Question: Right now i'm using phonegap for my mobile app project. My problem is this glitch happen only on certain of device. I'm using social sharing phonegap plugin from here.
<URL>
I'm using iphone 5

Why?
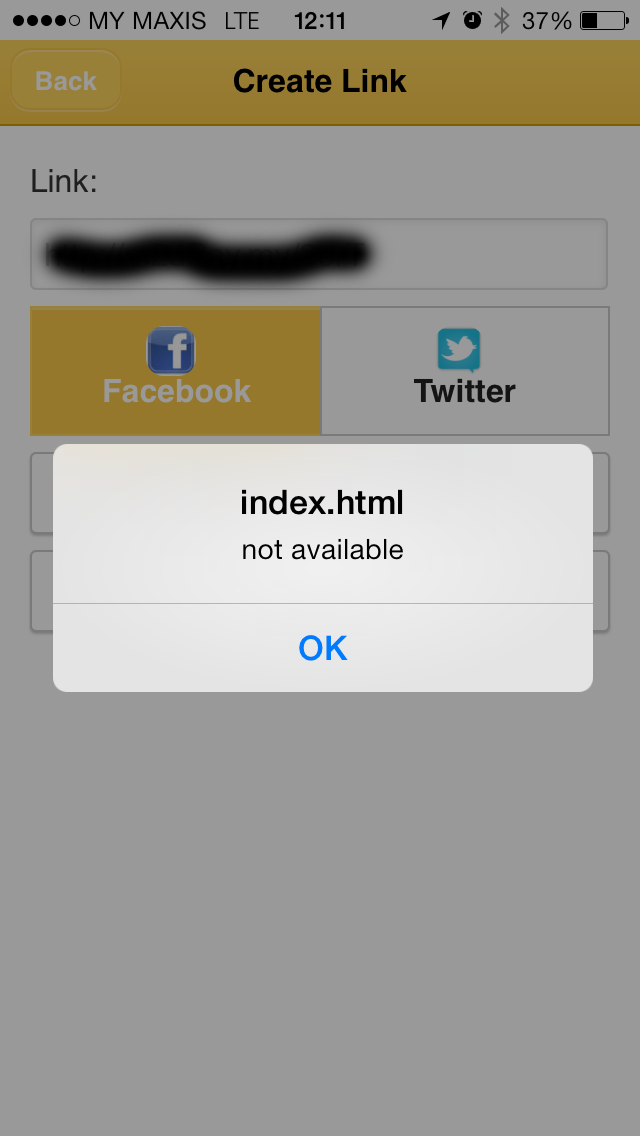
Answer: in documentation of plugin you can see
> If Facebook, Twitter or WhatsApp is not available, the errorCallback
is called with the text 'not available'.
so there can be some error with privacy settings, or social account of selected network not configured on your device.